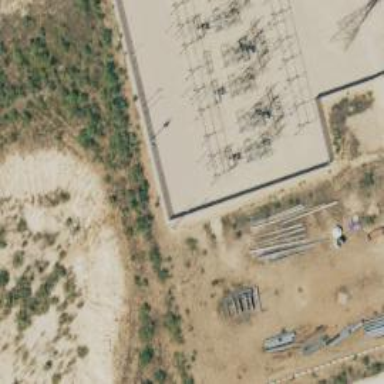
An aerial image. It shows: Switch used for power control.